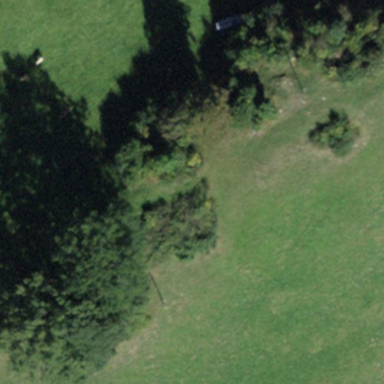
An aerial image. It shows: Forest area.